Question: I have a UITableView with the backgroundColor property set like so:
'''
tableview.backgroundColor = [UIColor colorWithPatternImage:[UIImage imageNamed:@"IMAGE"]];
'''
This gives the tableview a background, that scrolls, which is exactly what I want.
The problem is, when I add cells to the 'tableview', in each cell the background pattern of the 'tableview' starts / starts over:

In the above image, you can see the problem in the red circled areas.
For the 'tableview' cells, I have set all 'backgroundColors' to 'clearColor' for
- - - -
I have also tried to set
'''
cell.backgroundView = [UIView new];
cell.backgroundView.backgroundColor = [UIColor clearColor];
'''
and the same for the contentView, too.
:
Setting the backgroundView of the tableview does not help, since then the background does NOT scroll anymore!
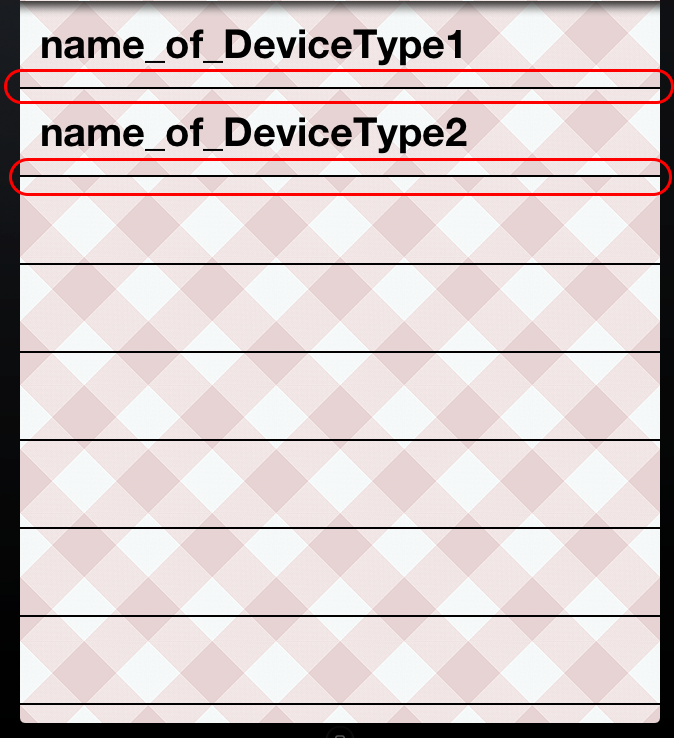
Answer: Just ran into this issue and found this fixes the cell having it's own copy of the backgroundColor
'''
- (void)tableView:(UITableView *)tableView willDisplayCell:(UITableViewCell *)cell forRowAtIndexPath:(NSIndexPath *)indexPath {
[cell setBackgroundColor:[UIColor clearColor]];
}
'''